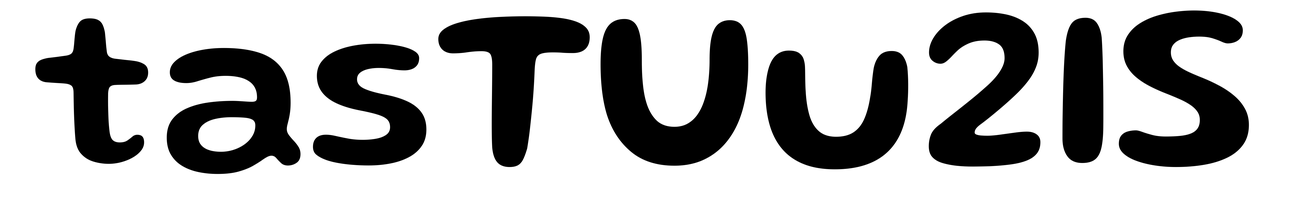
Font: Gluten_Medium